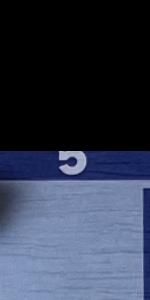
Label: Empty